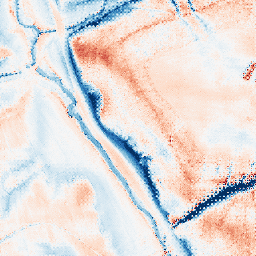
Category: classical
Decomposition family: gaussian
Decomposition parameters: sigma: 10
Upsampling method: regularized
Upsampling parameters: scale: 2
lambda_reg: 0.1
Upsampling scale: 2